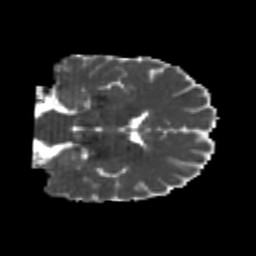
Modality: MD
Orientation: coronal
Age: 25
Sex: male
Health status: healthy
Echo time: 0.074 s